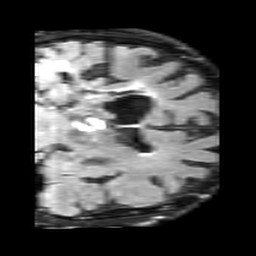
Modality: FLAIR
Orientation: coronal
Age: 74
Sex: male
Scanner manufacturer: siemens
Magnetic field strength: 3 T
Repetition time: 9 s
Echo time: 0.099 s